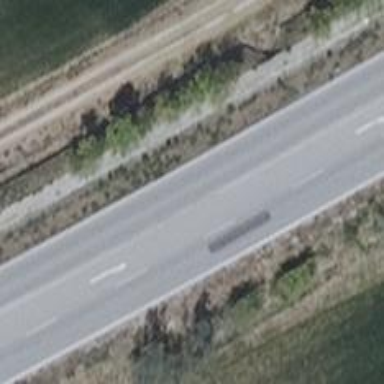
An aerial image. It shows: Asphalt trunk motorway.